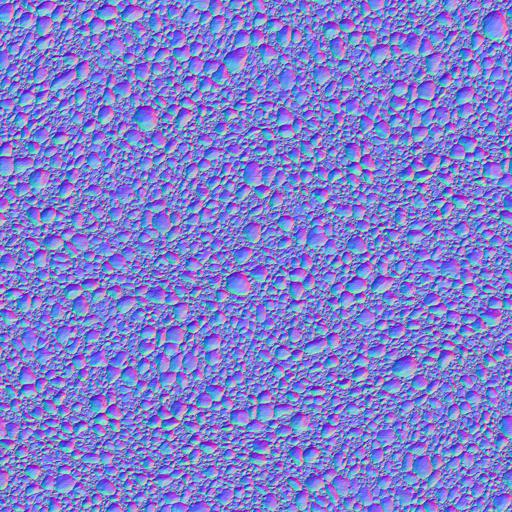
gravel ground pebbles river rocks